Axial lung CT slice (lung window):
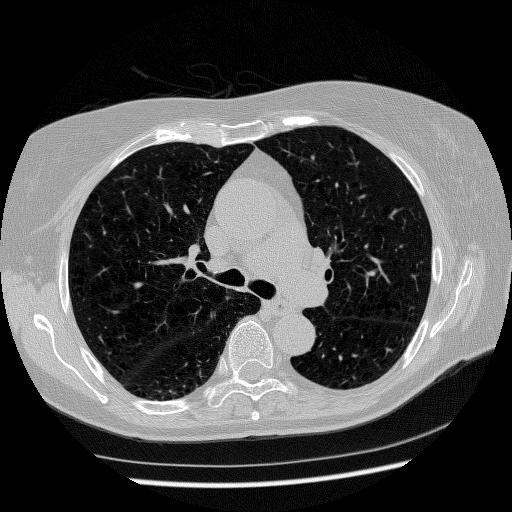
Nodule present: no